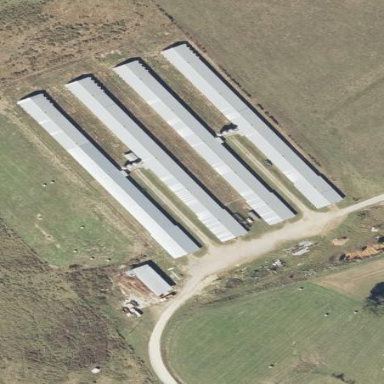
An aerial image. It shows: Farmyard area.